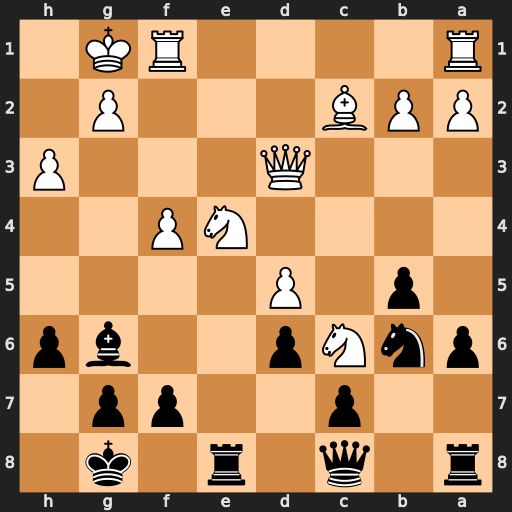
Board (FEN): r1q1r1k1/2p2pp1/pnNp2bp/1p1P4/4NP2/3Q3P/PPB3P1/R4RK1
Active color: b
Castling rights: -
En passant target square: -
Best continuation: Bxe4 Qxe4 Rxe4